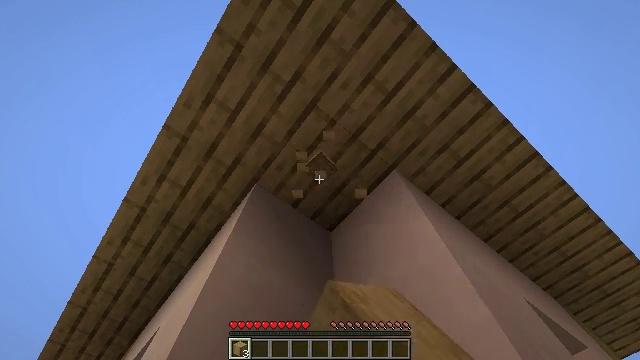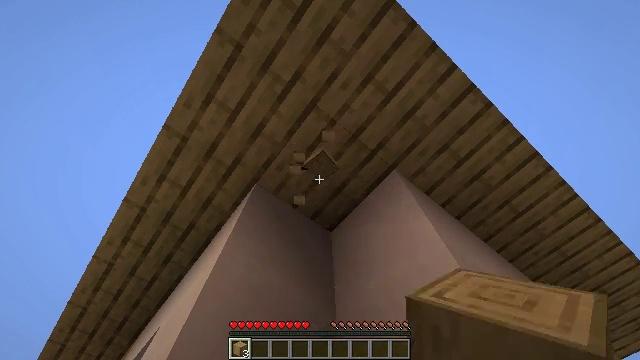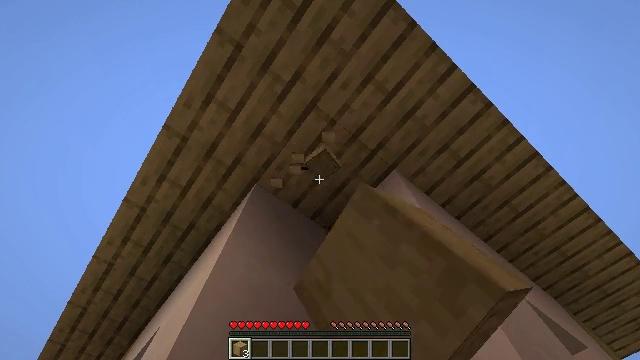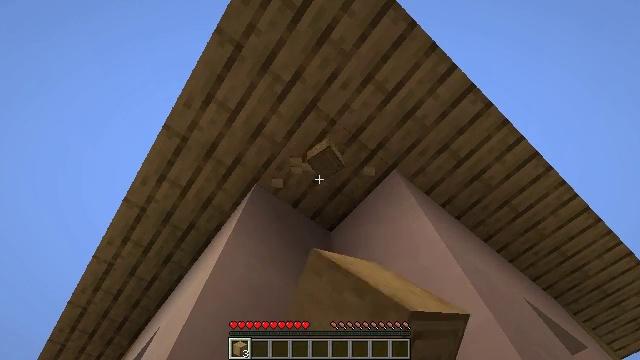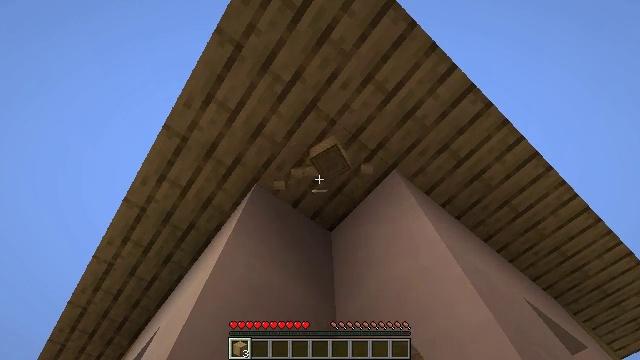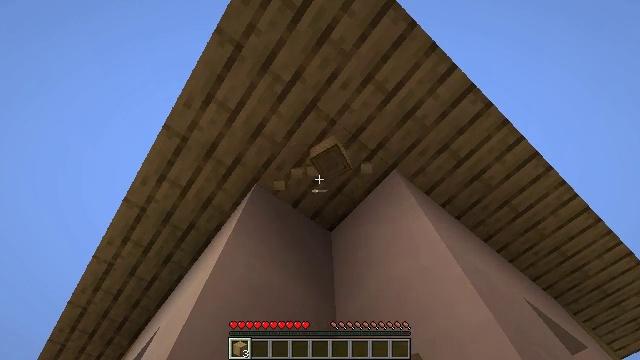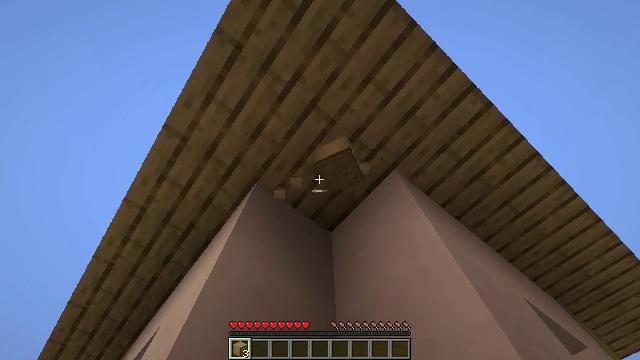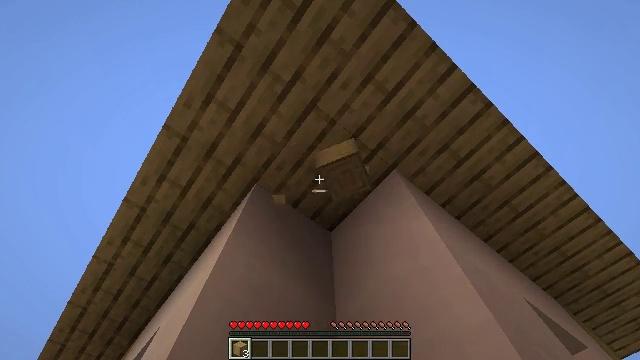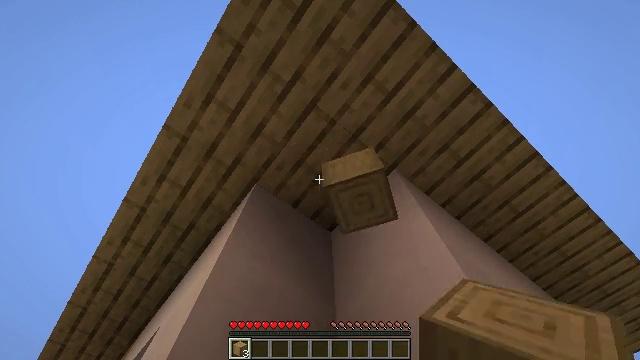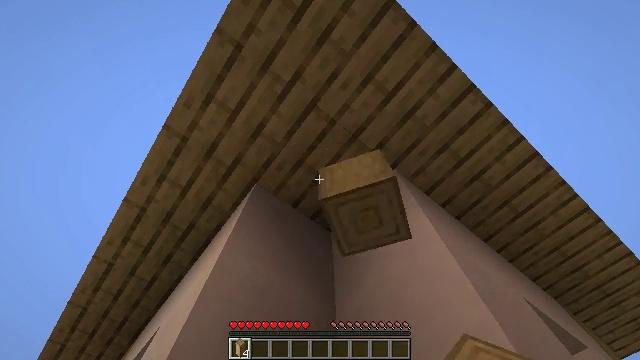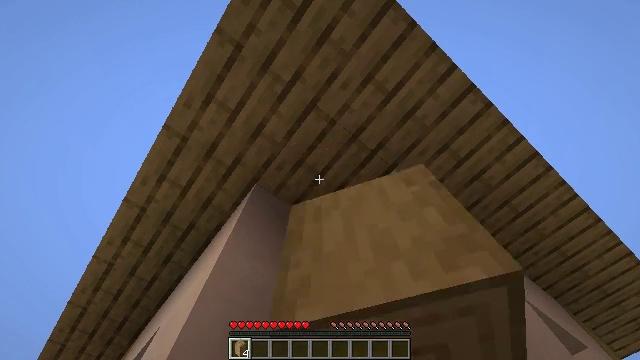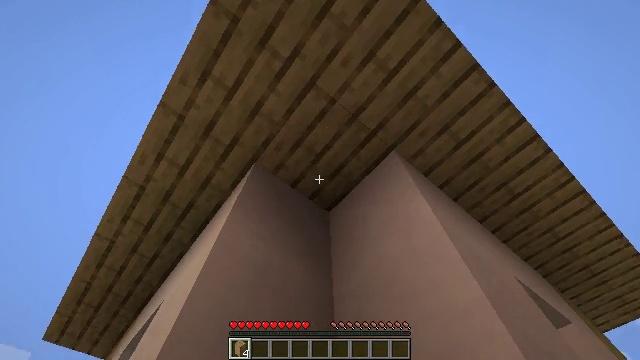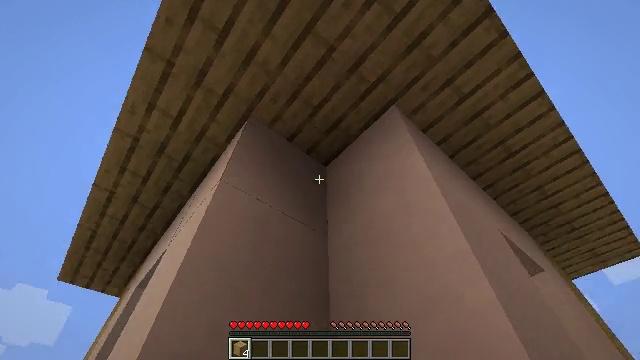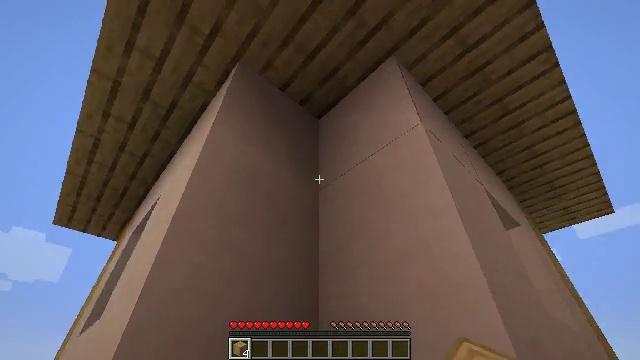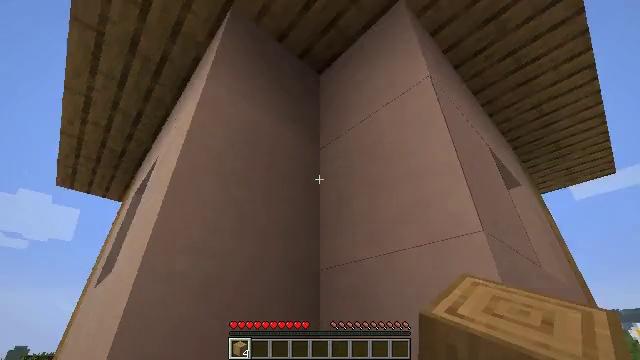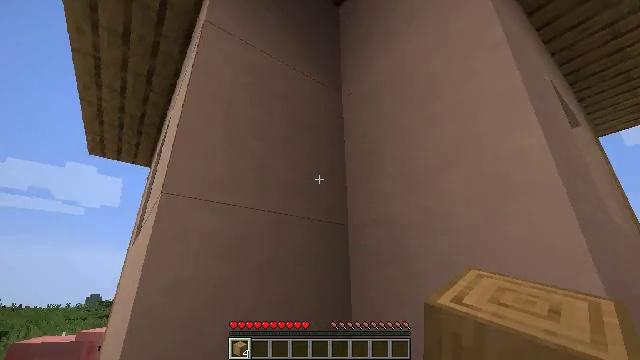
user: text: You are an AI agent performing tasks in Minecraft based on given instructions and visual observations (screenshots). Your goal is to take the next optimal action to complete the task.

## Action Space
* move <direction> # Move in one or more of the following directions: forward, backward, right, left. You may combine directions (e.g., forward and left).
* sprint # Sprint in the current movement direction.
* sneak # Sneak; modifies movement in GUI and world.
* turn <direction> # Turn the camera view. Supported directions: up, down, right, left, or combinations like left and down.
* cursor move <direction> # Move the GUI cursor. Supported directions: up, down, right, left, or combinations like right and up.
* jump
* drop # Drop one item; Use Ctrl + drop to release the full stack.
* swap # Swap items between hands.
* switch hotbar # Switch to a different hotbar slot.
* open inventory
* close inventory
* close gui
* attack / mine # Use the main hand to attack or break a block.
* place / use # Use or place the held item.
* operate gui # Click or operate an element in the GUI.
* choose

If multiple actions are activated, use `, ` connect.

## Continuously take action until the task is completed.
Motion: motion action
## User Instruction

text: Gather stripped oak log from a tree.
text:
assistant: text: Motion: attack / mine
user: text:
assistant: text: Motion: attack / mine
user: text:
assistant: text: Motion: attack / mine
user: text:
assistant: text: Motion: no_op
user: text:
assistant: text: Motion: no_op
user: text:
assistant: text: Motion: no_op
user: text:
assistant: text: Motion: no_op
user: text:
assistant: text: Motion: no_op
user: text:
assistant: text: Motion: no_op
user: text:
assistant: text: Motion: no_op
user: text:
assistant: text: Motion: turn down
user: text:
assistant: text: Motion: turn right and down
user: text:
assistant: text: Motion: turn right and down
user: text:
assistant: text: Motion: move forward, turn down
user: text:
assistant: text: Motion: move forward, turn left and down
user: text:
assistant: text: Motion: move forward, turn left and down
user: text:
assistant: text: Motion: move forward and move left, turn left and down
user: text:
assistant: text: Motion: move forward and move left, turn left and down
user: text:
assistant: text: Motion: move forward and move left
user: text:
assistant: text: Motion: move forward and move left, turn up
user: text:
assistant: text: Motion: move forward and move left, turn right and up
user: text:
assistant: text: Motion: move forward and move left
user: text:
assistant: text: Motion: move forward and move left
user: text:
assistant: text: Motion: move forward and move left
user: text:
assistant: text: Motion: move forward and move left
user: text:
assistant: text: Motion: move forward and move left, turn right
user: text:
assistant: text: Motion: move forward and move left, turn right
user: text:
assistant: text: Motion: move forward and move left, turn right and down
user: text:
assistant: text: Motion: move forward and move left, turn right and down
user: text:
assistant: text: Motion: move forward and move left, turn down